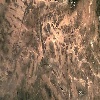
Label: land